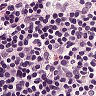
Metastatic tissue present: no